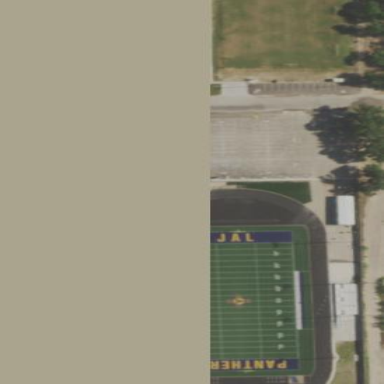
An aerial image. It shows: American football pitch.